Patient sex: F
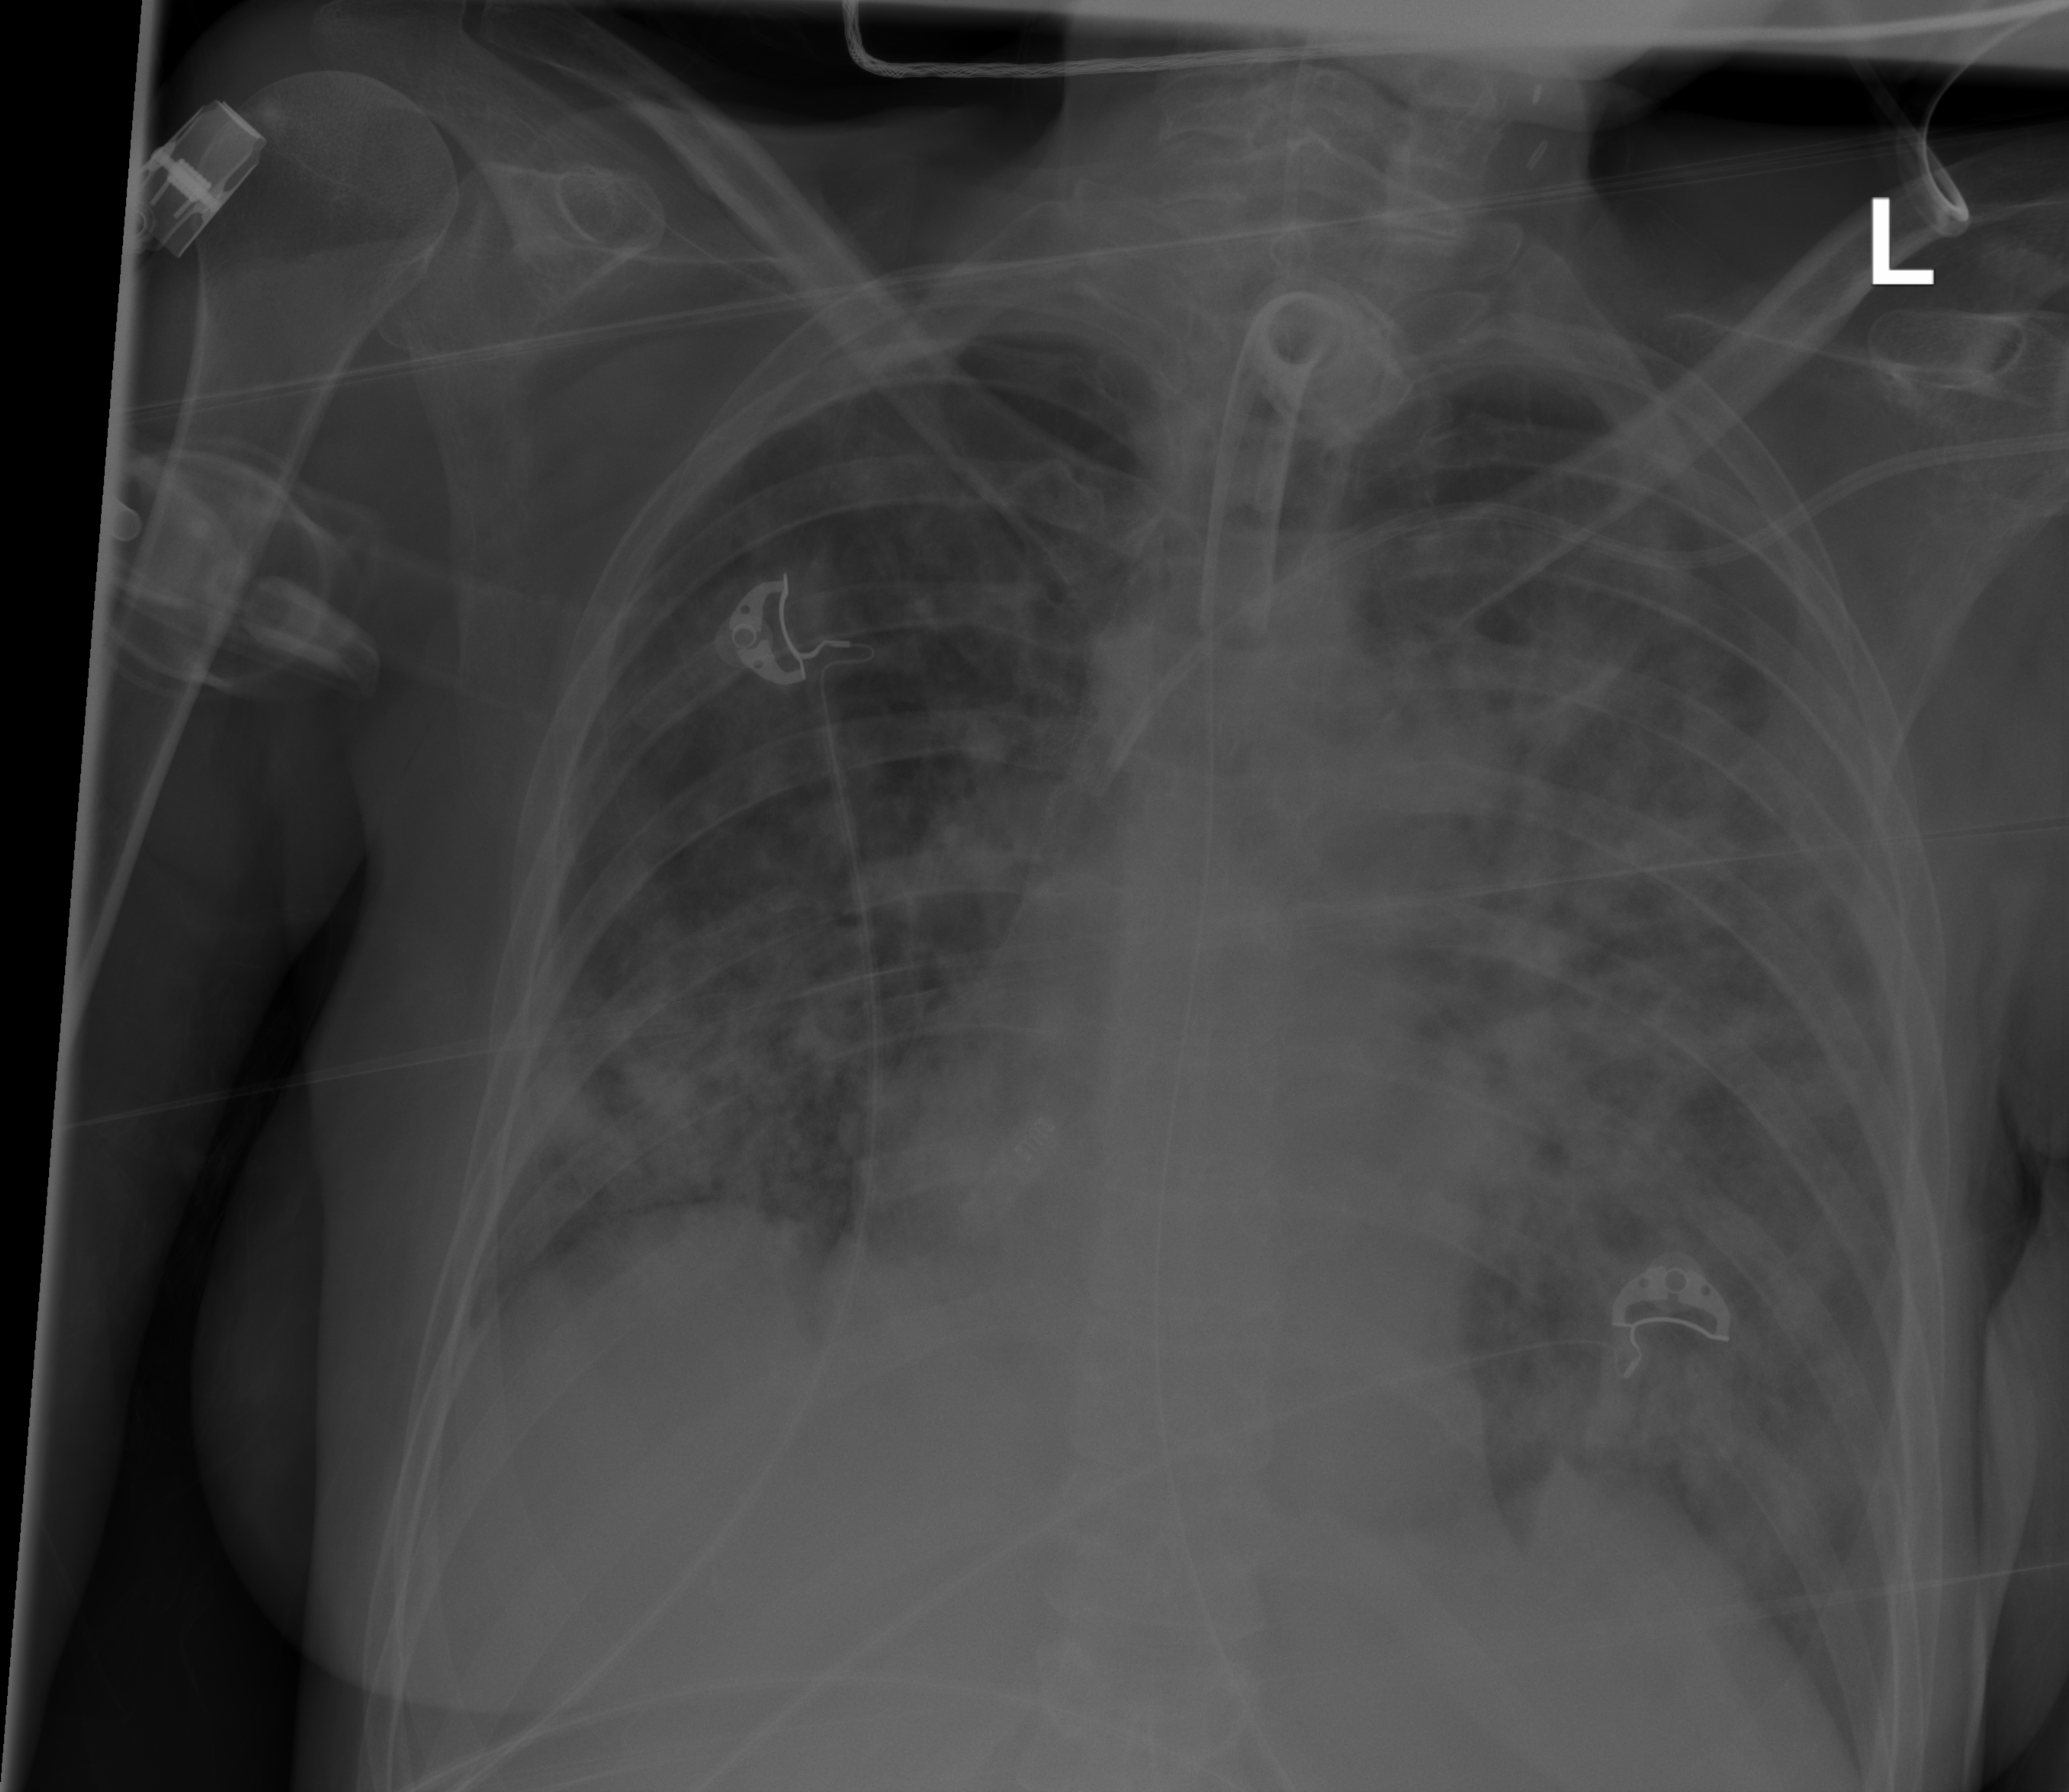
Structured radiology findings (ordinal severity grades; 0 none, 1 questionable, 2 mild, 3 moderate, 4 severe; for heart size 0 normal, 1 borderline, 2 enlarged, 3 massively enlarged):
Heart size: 0
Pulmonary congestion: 2
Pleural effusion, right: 2
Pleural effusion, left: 2
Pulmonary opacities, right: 4
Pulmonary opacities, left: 4
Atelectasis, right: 3
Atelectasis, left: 3